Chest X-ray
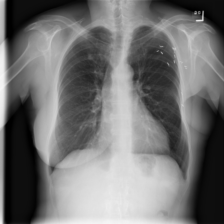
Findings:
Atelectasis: negative
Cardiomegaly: negative
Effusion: negative
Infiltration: negative
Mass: negative
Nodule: negative
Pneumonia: negative
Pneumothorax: negative
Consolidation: negative
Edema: negative
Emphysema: negative
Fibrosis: negative
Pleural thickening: negative
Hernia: negative